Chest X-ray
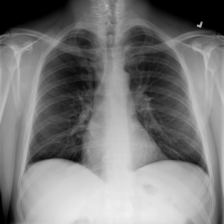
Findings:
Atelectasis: negative
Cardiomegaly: negative
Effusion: negative
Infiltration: negative
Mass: negative
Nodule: negative
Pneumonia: negative
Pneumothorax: negative
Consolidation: negative
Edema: negative
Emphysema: negative
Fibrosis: negative
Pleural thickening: negative
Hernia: negative